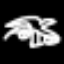
Label: palm tree